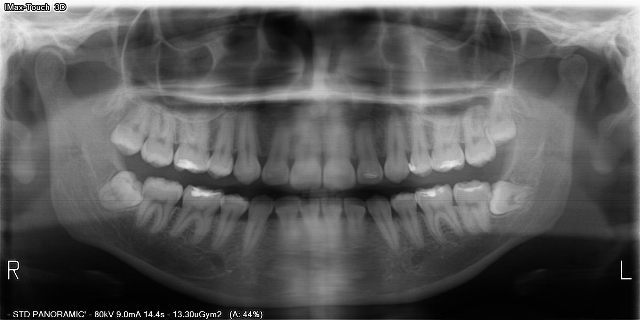
adult